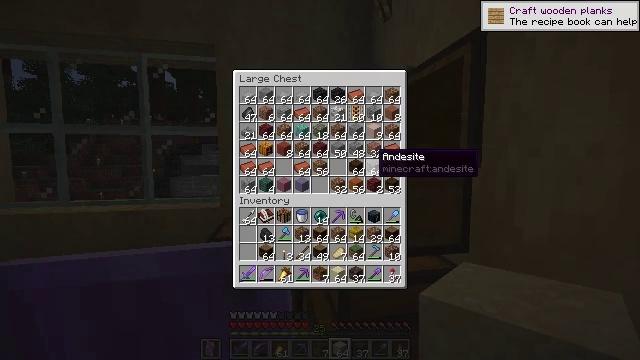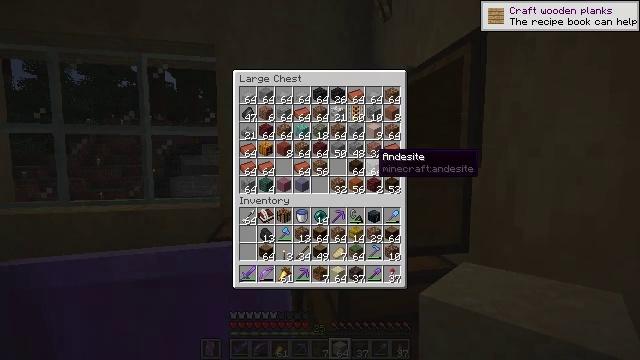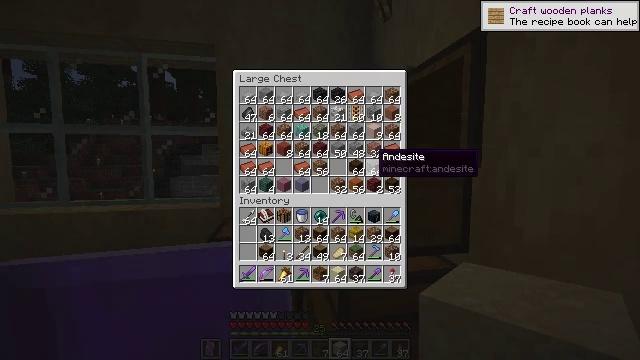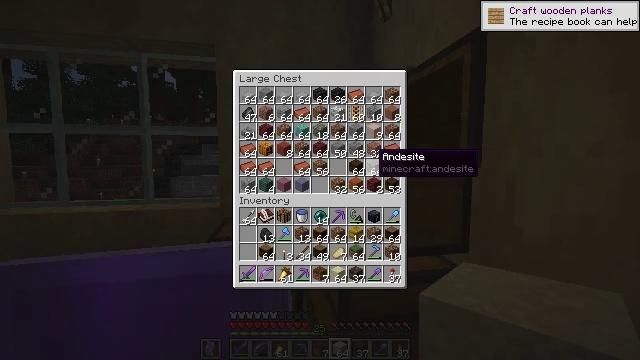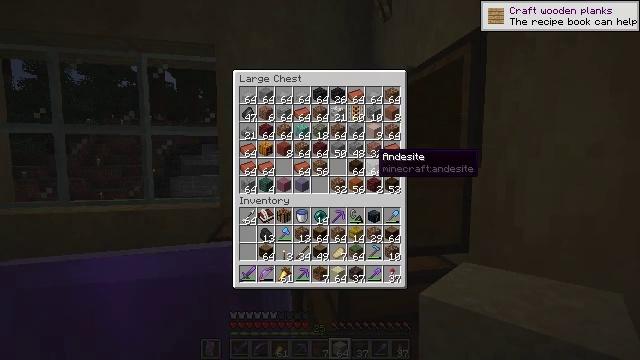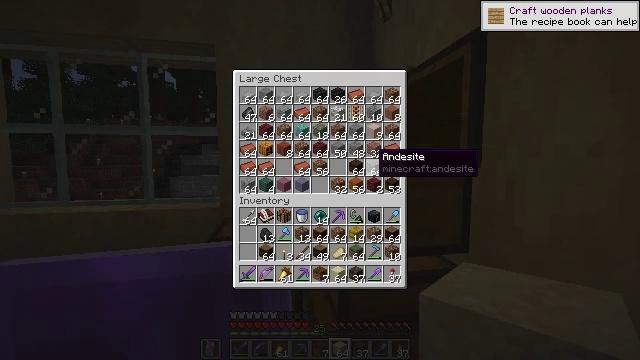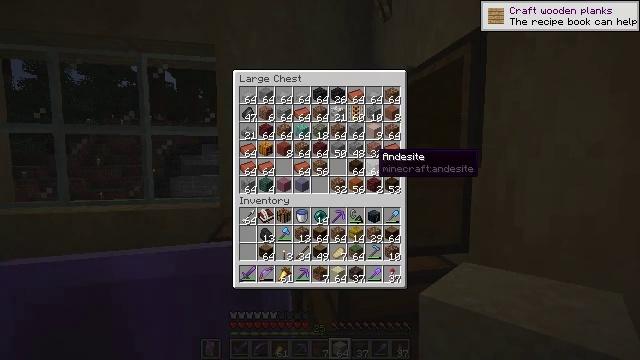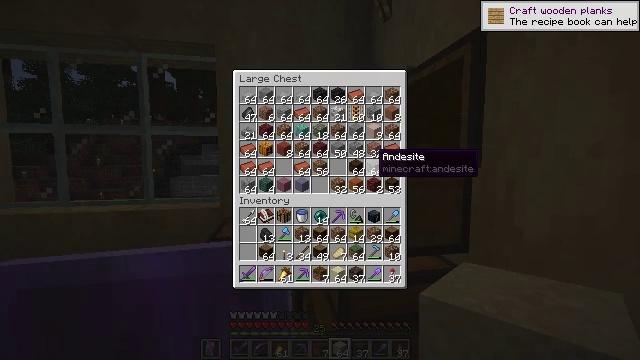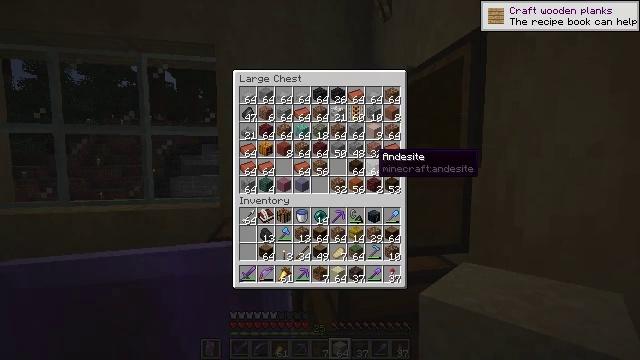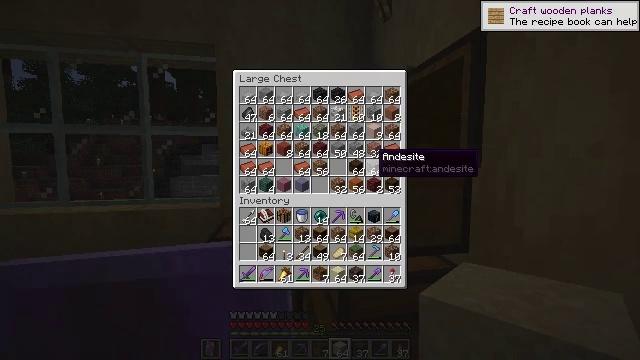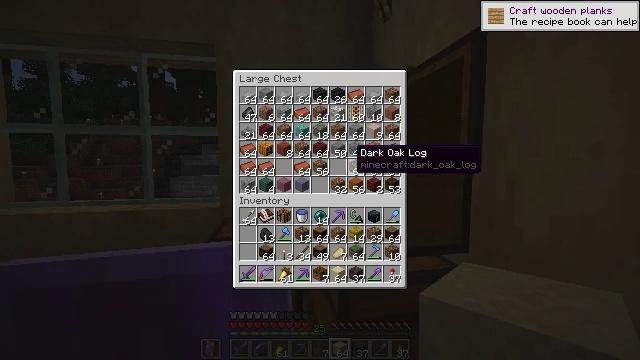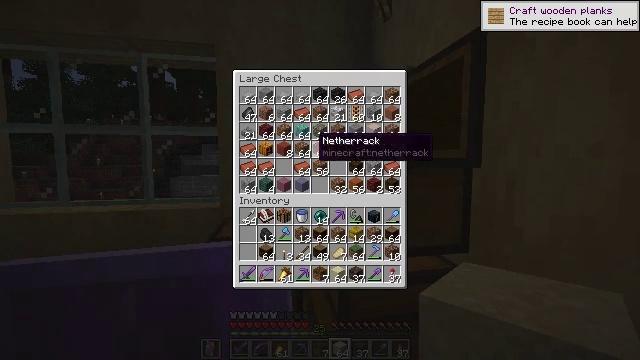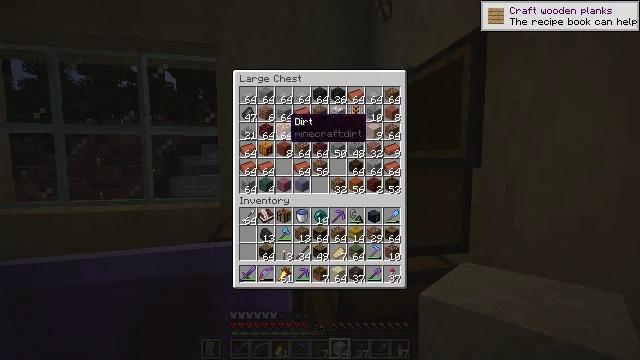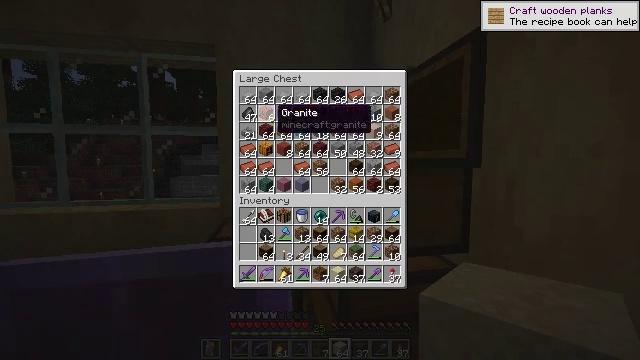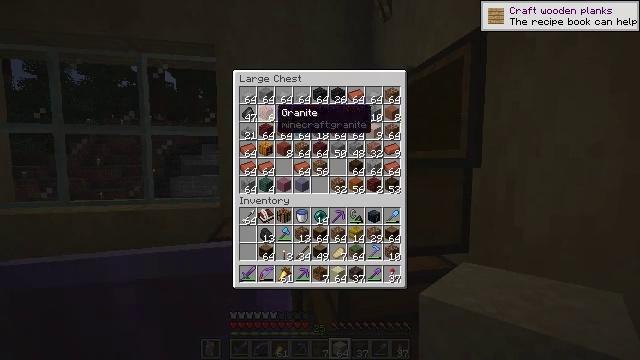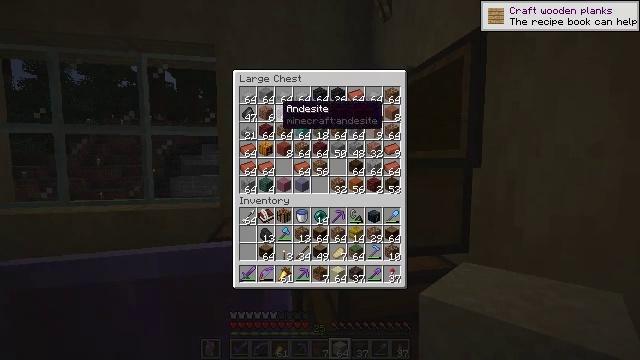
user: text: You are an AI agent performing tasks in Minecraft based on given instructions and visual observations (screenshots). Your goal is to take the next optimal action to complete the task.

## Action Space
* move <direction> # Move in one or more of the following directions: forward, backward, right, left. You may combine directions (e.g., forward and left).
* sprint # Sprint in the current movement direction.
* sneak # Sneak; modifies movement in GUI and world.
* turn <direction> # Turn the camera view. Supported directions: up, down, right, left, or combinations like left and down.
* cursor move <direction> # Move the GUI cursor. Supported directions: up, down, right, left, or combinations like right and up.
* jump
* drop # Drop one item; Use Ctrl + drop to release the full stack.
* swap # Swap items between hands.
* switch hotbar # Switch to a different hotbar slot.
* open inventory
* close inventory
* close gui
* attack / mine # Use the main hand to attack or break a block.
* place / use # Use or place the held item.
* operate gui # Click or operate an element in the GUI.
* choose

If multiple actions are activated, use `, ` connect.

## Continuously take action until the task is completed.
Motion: motion action
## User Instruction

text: Use a crafting table to craft brown dye.
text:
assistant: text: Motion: no_op
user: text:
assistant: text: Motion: no_op
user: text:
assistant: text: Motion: no_op
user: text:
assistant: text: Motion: no_op
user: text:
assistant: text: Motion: no_op
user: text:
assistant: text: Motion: no_op
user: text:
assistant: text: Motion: no_op
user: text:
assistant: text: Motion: no_op
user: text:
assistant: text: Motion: no_op
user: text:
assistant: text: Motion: cursor move left
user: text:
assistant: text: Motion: cursor move left and up
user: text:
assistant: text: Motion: cursor move left and up
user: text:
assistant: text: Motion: cursor move left and up
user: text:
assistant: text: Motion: no_op
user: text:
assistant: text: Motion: no_op
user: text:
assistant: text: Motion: cursor move right
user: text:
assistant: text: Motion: no_op
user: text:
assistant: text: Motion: no_op
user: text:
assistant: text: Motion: no_op
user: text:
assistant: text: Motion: no_op
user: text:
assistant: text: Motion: cursor move left and up
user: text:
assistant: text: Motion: no_op
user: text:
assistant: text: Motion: no_op
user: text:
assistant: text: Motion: no_op
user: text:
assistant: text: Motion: no_op
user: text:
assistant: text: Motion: no_op
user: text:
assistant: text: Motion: turn right and down, close gui
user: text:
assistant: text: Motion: turn right and down
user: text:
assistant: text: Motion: turn down
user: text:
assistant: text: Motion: turn left and down